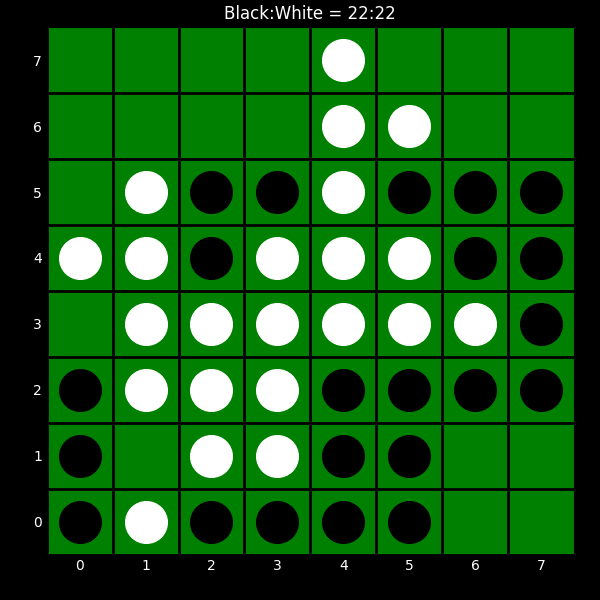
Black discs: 22
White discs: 22